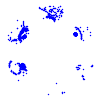
Particle: proton